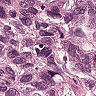
Metastatic tissue present: yes